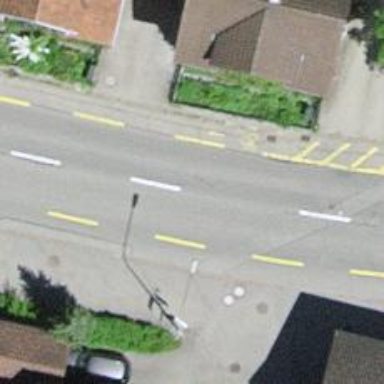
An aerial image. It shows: Public transport stop position.